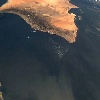
Label: water